Question: Helo,
I am currently trying to build the base phonegapp android app that's automatically created, so I navigated to the directory... but when I use the command
'''
phonegap build android
'''
I just get this random error, as shown in the attatched picture.

I am currently on Windows 8, and am completely new to making apps, and am new to the command line as well. Not very familiar with this stuff...
What I'm trying to do would be called 'compiling', right?
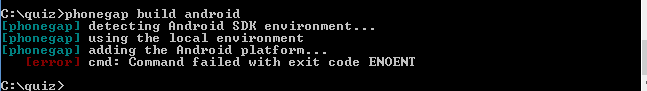
Answer: Yeah, I had the same problem yesterday - but with a little help of a colleague I got it!
## Step by step tutorial (for Windows)
1. Install node js
2. Install phonegap using command line: npm install -g phonegap
3. Install Android SDK
4. Launch Android SDK Manager and install Android 4.4.2 (API19) Because latest phonegap/cordova version requires this Documentation for Android SDK and SDK Platform should be enough Also update already existing packages
5. Create an environment variable called ANDROID_HOME which points to destination of Android SDK. e.g. C:\Users\You\AppData\Local\Android\android-sdk
6. Download Apache Ant and extract the archive somewhere
7. Create an environment variable called ANT_HOME which points to destination where you have extracted Ant
8. Install JDK (Java Development Kit) for your System. Before you are able to download, you have to accept the licence
9. Create an environment variable called JAVA_HOME which points to destination of JDK
10. If you want to add plugins via phonegap automatically you should also install GIT.
11. Last but not least you need to add the following directories to PATH environment variable: %ANT_HOME%\bin;%ANDROID_HOME%\tools;%ANDROID_HOME%\platform-tools;%JAVA_HOME%\bin Each folder is separated by a semicolon
Setting environment variables will take effect just for new command line windows. So you should reopen it, after the whole process.
Easy, isn't it? ;-)
Now you can use 'phonegap build android' after you've created a new phonegap project. If you have your smartphone plugged via USB and installed the USB drivers, and activated the USB Debugging on smartphone, you may use
'phonegap run android'
And the ready build APK will be transfered and executed on your smartphone. Perfect for testing.
If you want to create a final release APK, go to
'YOURPROJECT\platforms\android\ant-build'
and enter 'ant release'.
You'll find the final APKs in 'YOURPROJECT\platforms\android\bin'.
They are unsigned, here is a <URL>.
I have tested a Barcode Scanner example, and it works seamlessly.
Have fun!